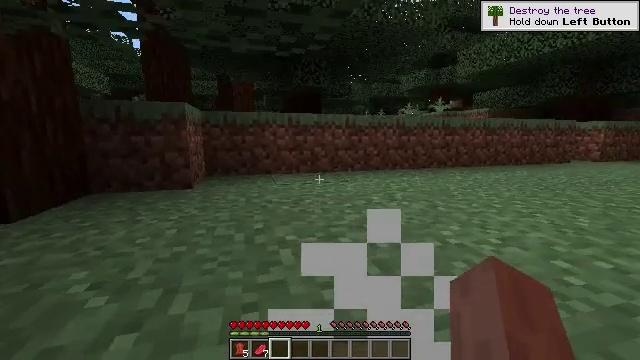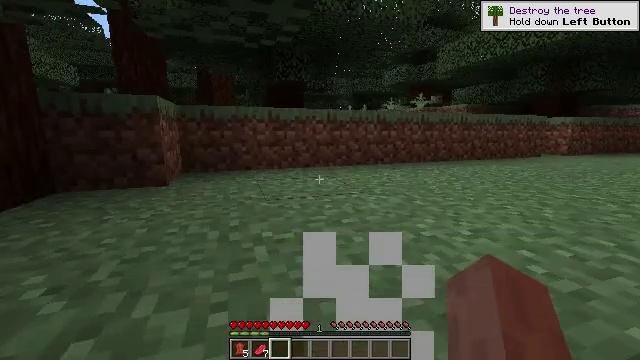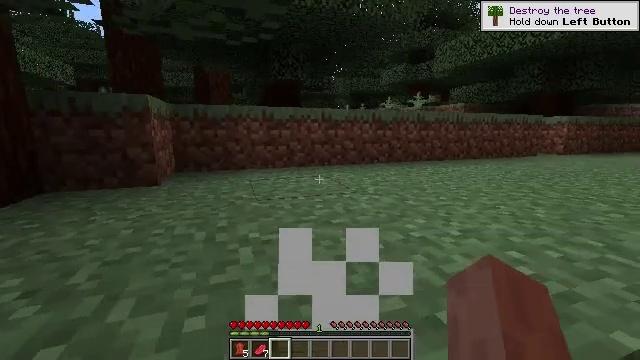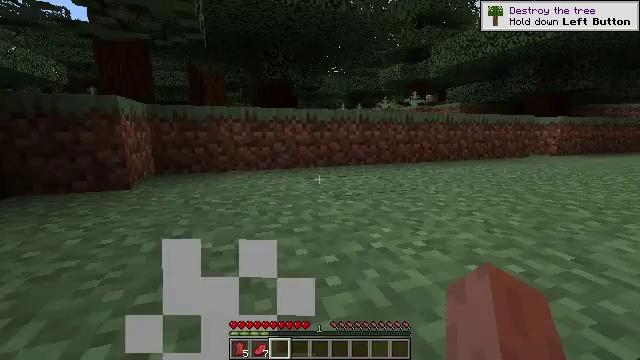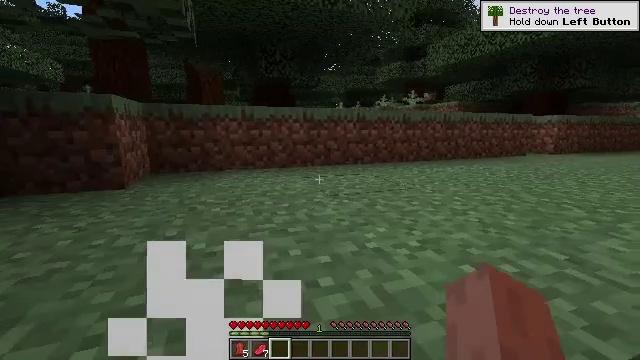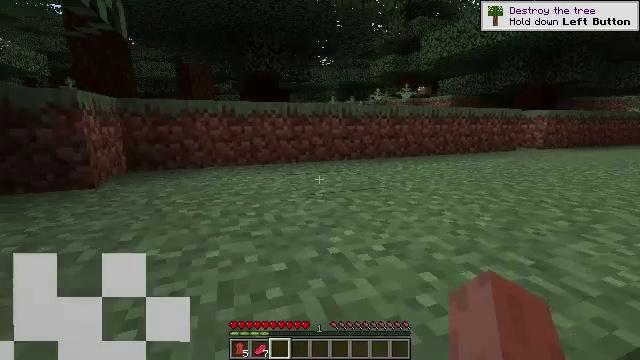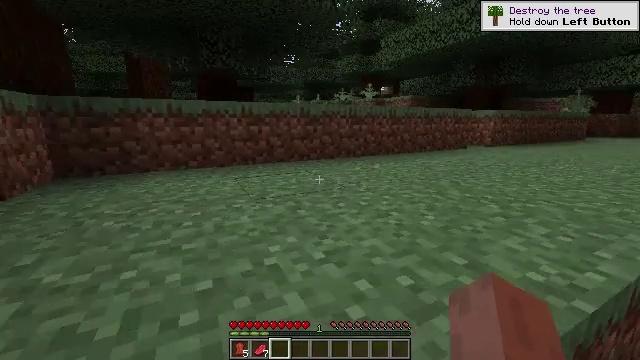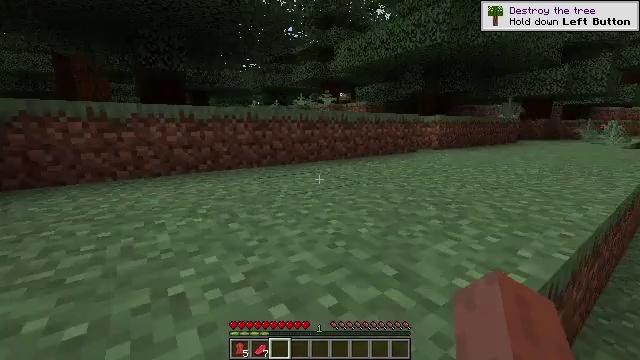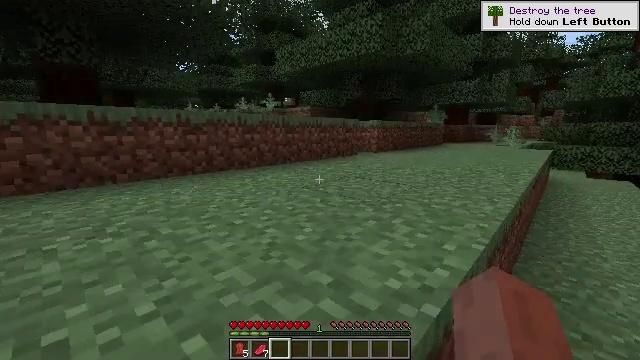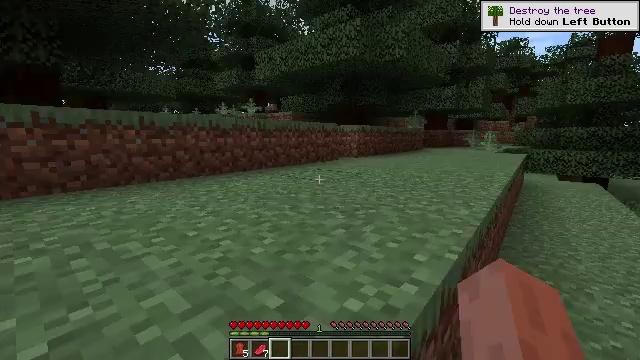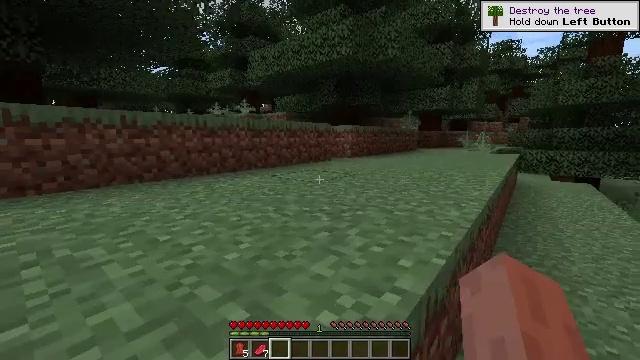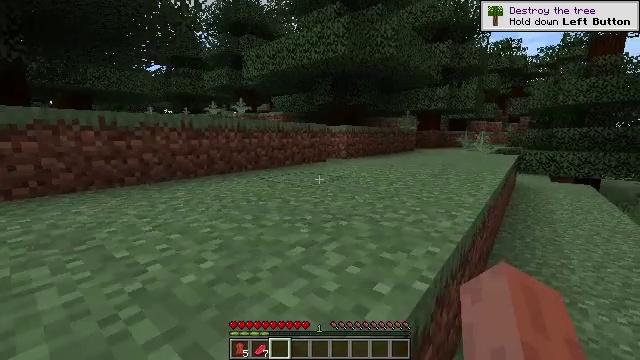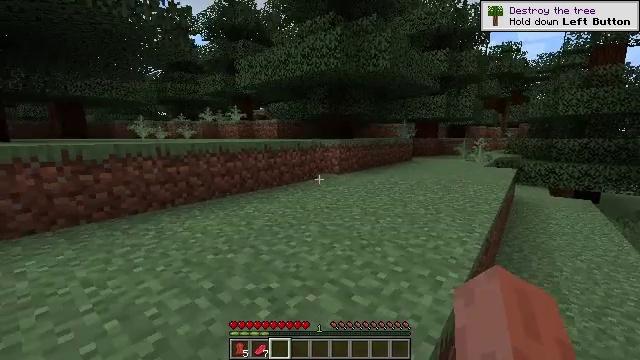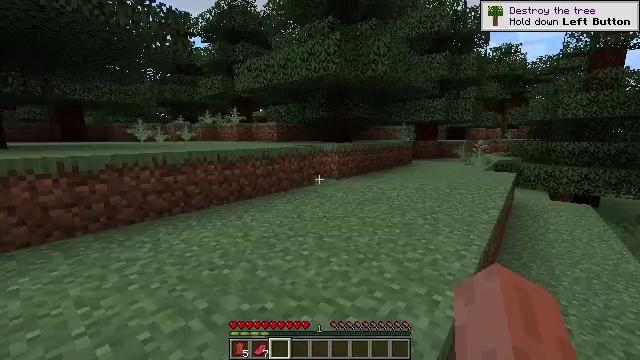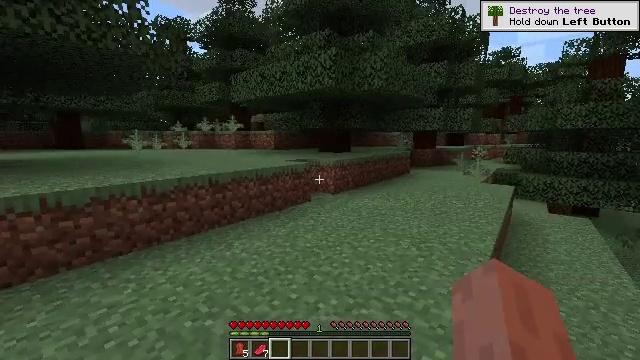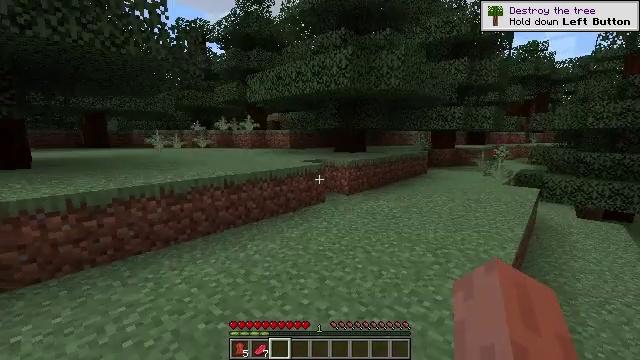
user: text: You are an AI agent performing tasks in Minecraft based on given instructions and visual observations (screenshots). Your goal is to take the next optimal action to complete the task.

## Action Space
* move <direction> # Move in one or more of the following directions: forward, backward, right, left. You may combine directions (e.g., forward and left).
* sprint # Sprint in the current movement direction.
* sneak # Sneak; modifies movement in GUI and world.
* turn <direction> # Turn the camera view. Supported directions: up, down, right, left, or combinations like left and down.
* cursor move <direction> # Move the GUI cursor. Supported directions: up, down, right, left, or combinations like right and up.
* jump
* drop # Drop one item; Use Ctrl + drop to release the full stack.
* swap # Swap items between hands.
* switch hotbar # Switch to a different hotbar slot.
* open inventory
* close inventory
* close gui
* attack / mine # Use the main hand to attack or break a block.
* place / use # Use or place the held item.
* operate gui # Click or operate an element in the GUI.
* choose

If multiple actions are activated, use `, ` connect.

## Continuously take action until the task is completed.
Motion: motion action
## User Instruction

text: Break the spruce log from the tree.
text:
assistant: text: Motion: move forward, turn right and down, jump
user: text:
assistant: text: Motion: move forward and move right, jump
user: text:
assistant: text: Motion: move forward and move right
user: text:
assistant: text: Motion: move forward and move right
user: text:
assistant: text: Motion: move forward and move right, turn down
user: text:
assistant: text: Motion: move forward and move right, turn right
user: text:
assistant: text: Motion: move forward and move right, turn right and up
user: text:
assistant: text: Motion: move forward and move right, turn right
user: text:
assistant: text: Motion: move forward and move right, turn right and up
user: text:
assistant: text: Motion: move forward and move right
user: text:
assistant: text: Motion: move forward and move right
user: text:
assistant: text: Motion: move forward, jump
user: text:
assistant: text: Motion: move forward, jump
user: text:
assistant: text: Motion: move forward, jump
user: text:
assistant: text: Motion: move forward, turn left, jump
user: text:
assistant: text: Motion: move forward, turn left and down
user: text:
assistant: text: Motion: move forward, turn left
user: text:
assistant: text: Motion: move forward, turn left and down
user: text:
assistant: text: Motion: move forward, turn left and down
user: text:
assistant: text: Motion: move forward
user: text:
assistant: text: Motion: move forward, turn left
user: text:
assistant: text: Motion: move forward, turn right and down
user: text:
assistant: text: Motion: move forward
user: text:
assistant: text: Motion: move forward
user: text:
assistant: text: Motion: move forward
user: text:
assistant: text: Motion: move forward, turn left and down
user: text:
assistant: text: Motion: move forward, turn left and down
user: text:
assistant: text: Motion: move forward, turn left
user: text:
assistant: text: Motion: move forward, turn left
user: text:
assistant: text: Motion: move forward, turn left